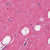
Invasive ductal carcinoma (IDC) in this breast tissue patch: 0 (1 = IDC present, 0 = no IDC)